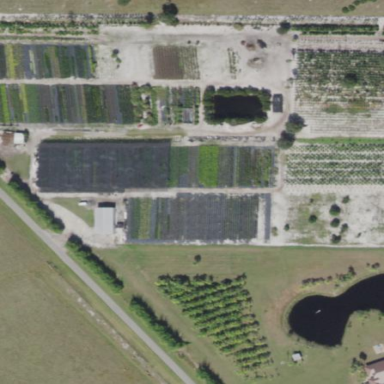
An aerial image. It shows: Plant nursery.